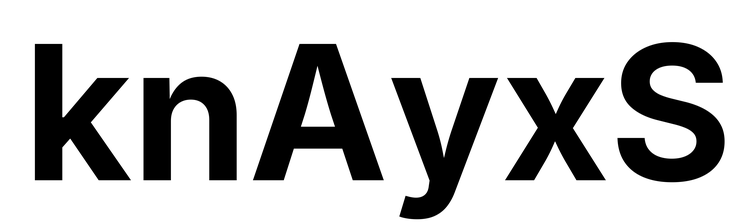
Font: Inter_Bold